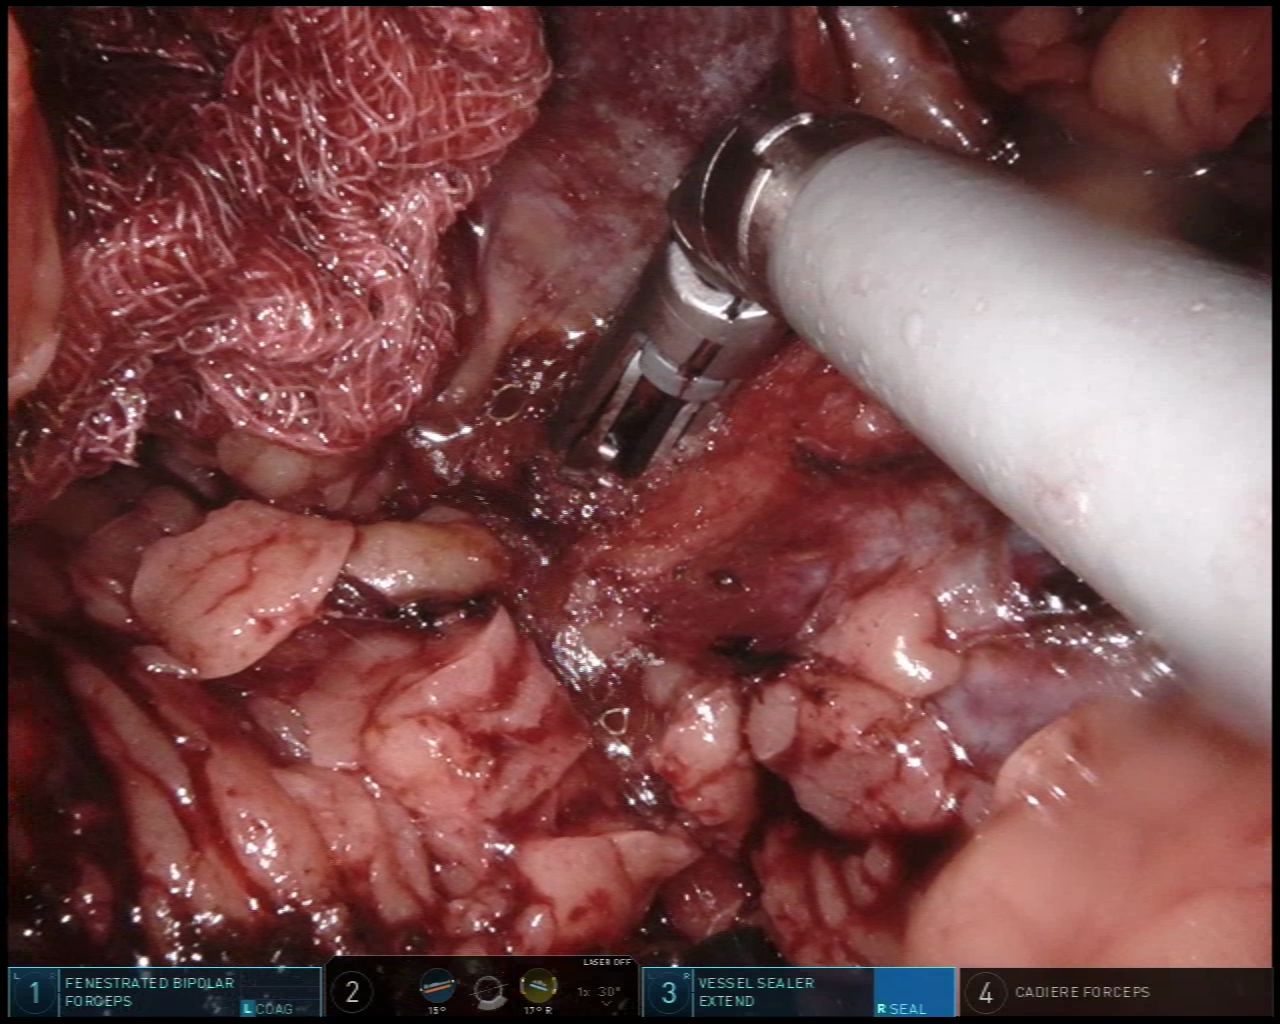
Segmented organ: spleen
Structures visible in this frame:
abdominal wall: no
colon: yes
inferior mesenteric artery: no
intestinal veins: no
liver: no
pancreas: no
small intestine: no
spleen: yes
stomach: no
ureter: no
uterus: no
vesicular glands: no